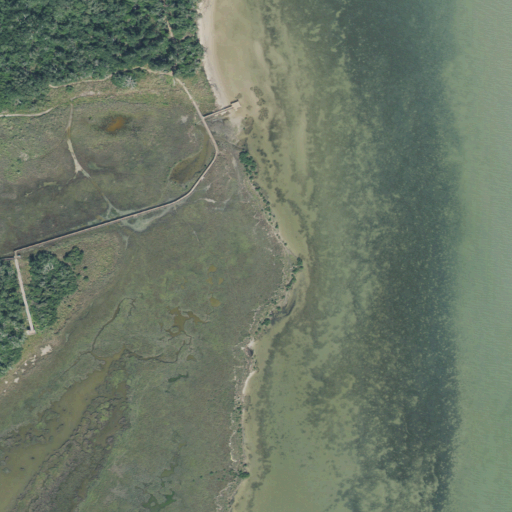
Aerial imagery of cape in Texas named Live Oak Point containing open water, herbaceous wetlands, deciduous forest, and evergreen forest